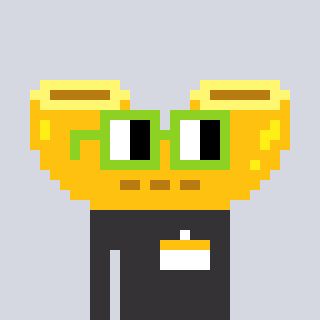
a pixel art character with square light green glasses, a macaroni-shaped head and a grayscale-colored body on a cool background